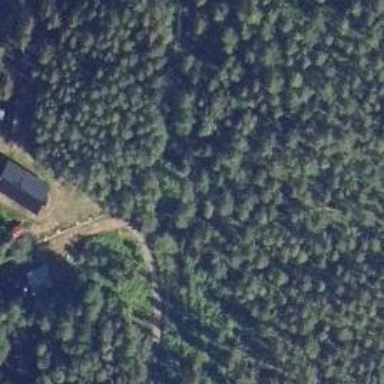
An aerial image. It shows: Driveway.